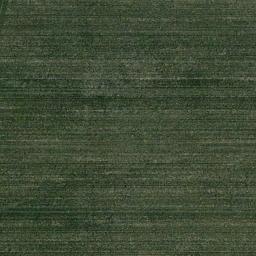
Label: meadow